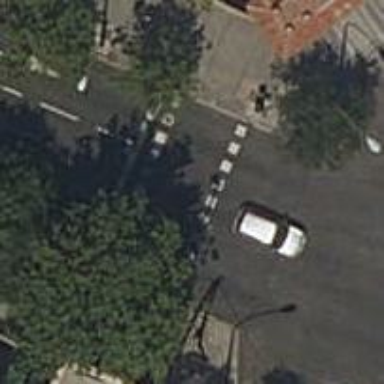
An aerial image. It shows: Crossing with traffic signals.